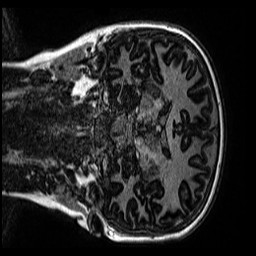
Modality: MP2RAGE
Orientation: coronal
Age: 12
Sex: male
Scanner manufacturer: siemens
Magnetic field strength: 3 T
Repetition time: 4 s
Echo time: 0.00299 s